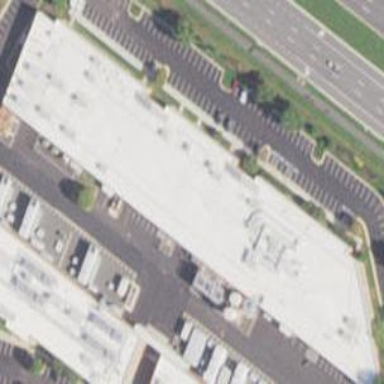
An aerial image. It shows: Data center building.